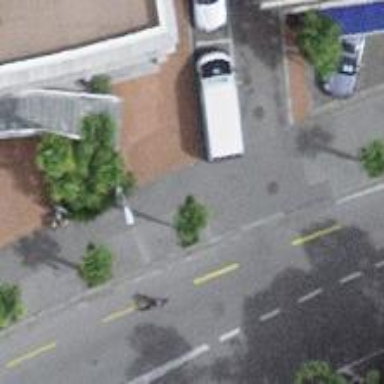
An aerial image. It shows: Urban tree with broadleaved evergreen leaves.